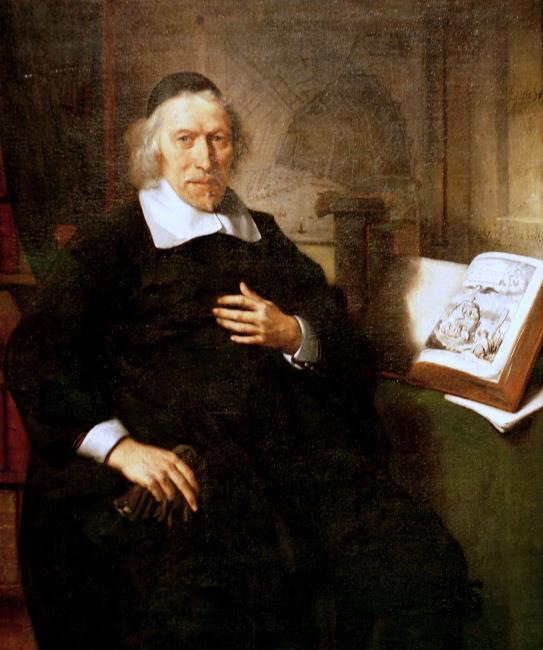
Title: Portrait of Isaac Commelin (1598-1676)
Artist: Gerbrand van den Eeckhout
Earliest date: 1669
Latest date: 1669
Genre: painting
Iconography: Gloves
Keywords: man's portrait, old man, interior as background, knee-length portrait, head to the right, body facing right, sitting, facing front, glove/gloves in hand